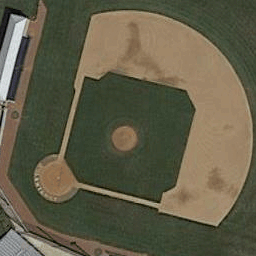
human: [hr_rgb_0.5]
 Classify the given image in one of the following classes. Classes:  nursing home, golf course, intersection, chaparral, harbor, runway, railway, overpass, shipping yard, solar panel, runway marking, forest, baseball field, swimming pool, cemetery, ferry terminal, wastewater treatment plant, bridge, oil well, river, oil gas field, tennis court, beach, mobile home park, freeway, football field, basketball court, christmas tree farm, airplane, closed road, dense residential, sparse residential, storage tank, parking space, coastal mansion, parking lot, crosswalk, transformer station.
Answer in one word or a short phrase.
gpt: baseball field